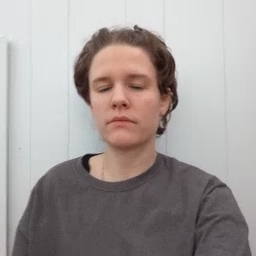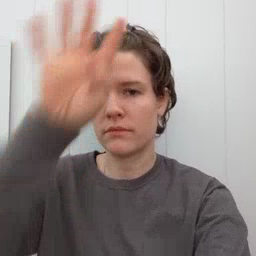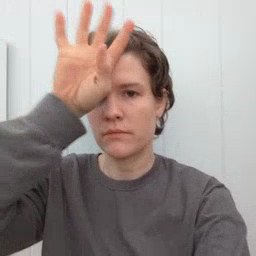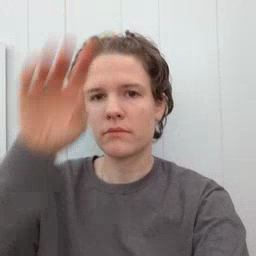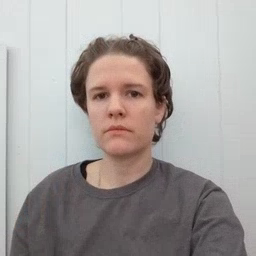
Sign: fireman